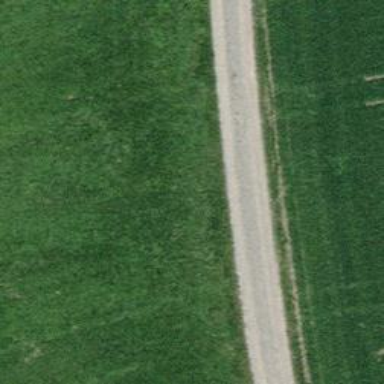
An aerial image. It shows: Compacted track road with grade3 tracktype.